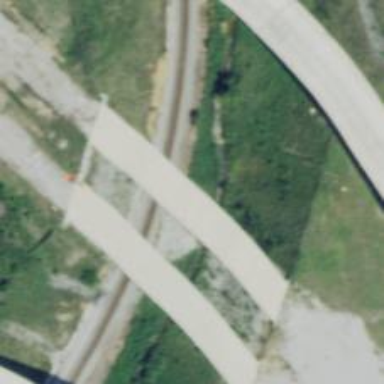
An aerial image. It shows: Asphalt surface on bridge.